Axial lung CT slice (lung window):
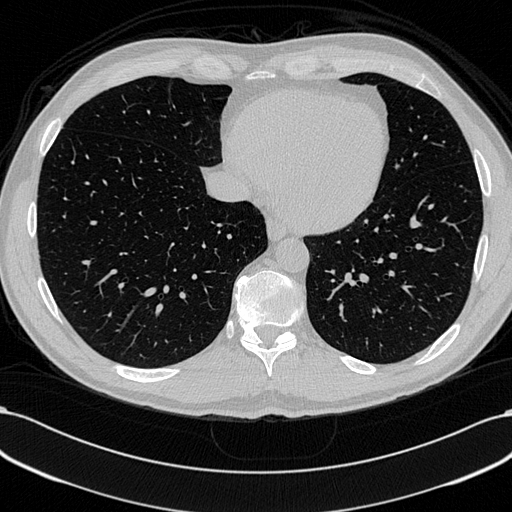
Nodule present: no